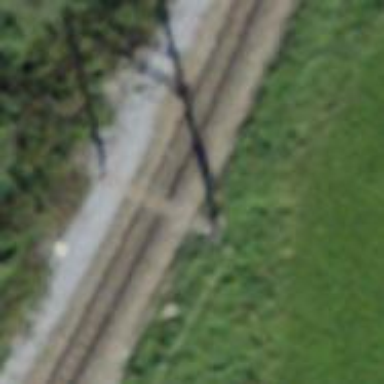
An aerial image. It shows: Power pole.